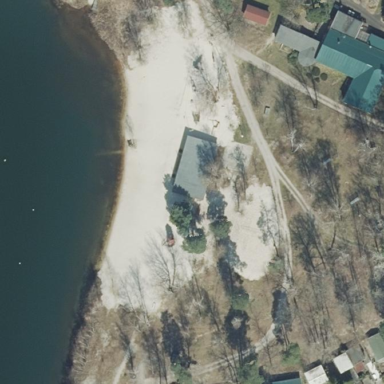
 perfect for water activities like swimming."